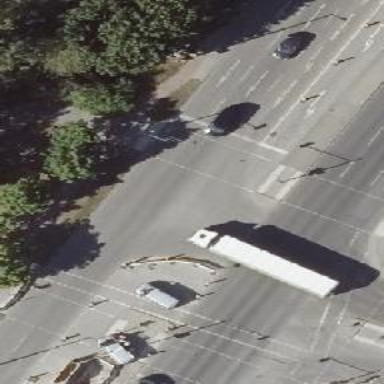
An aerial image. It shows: Crossing with traffic signals.